Interaction volume radius: 5 \u00c5
Interaction volume height: 20 \u00c5
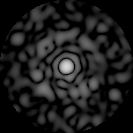
Disorder parameter: 0.8692